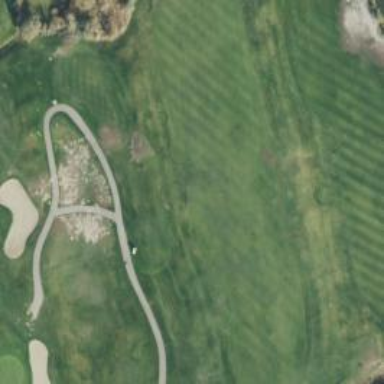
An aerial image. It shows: Golf hole.